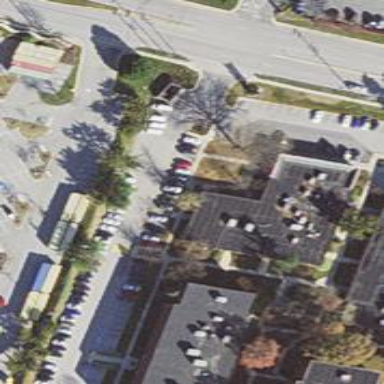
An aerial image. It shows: Office building.